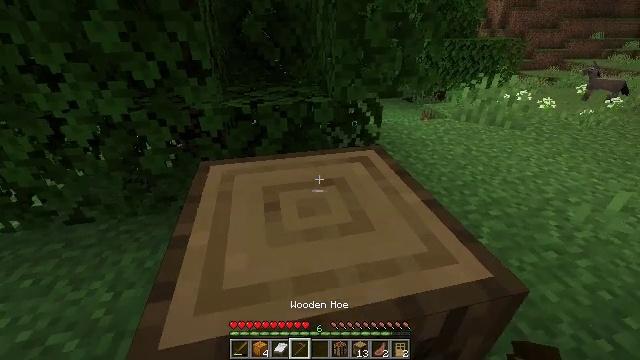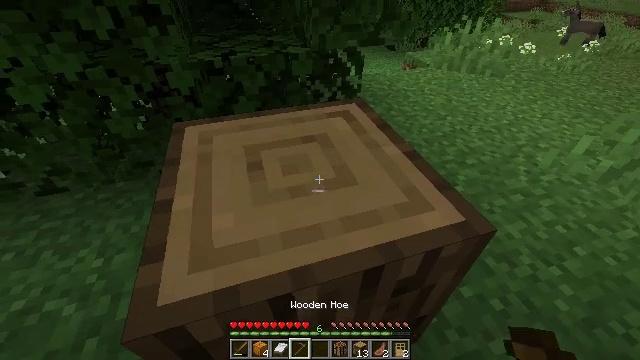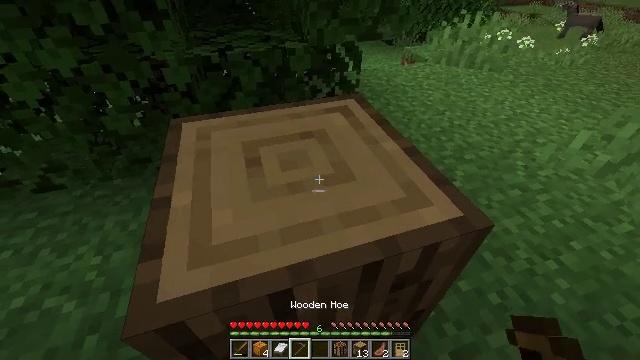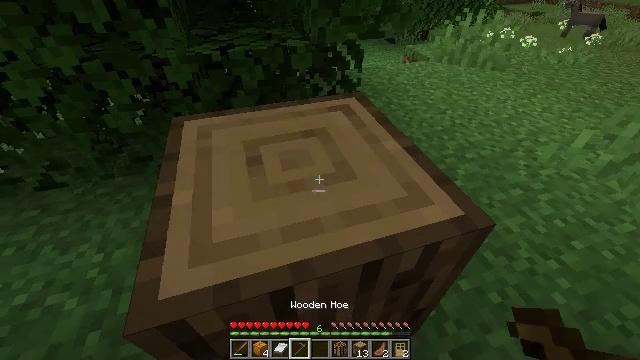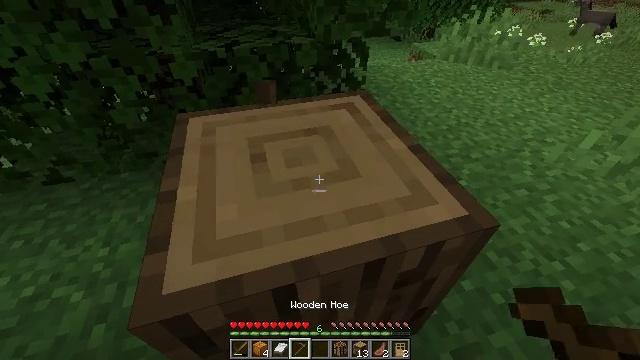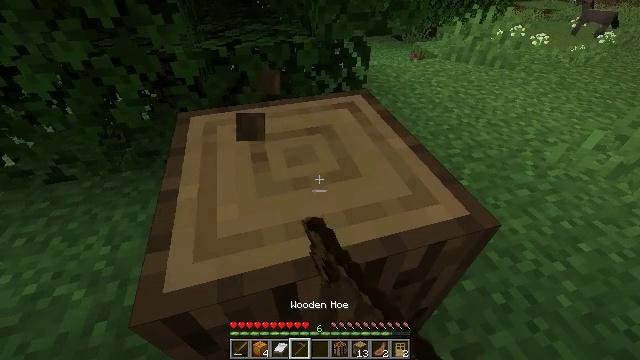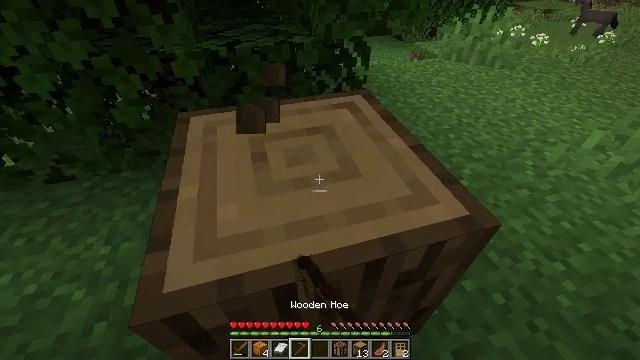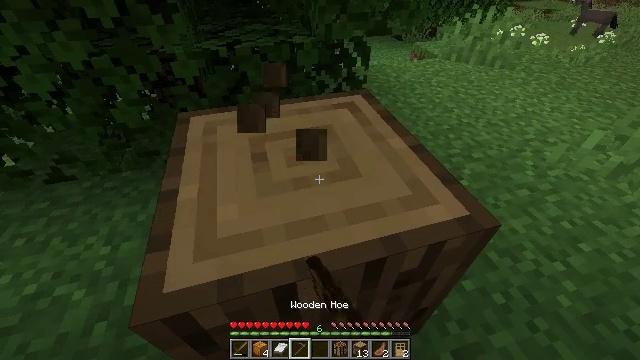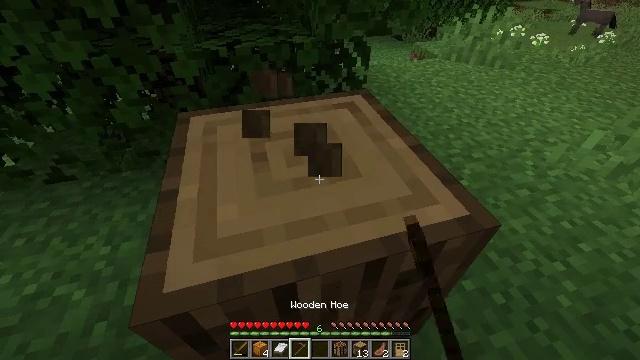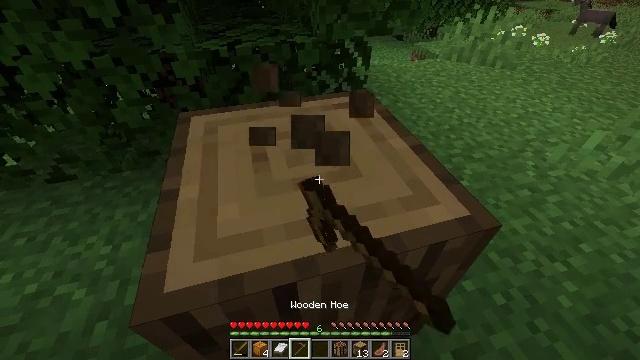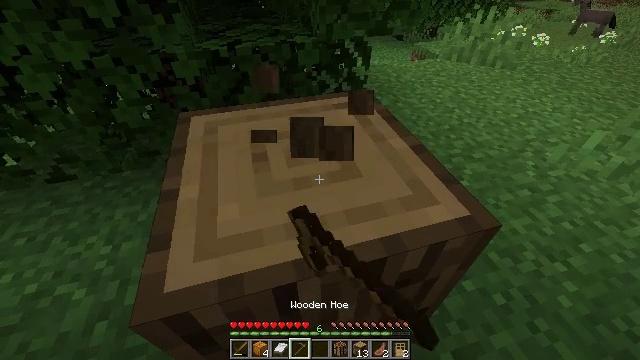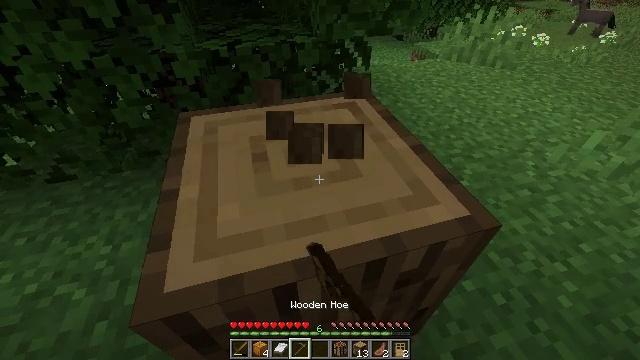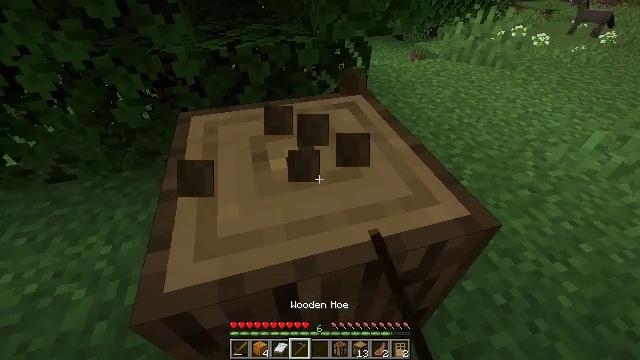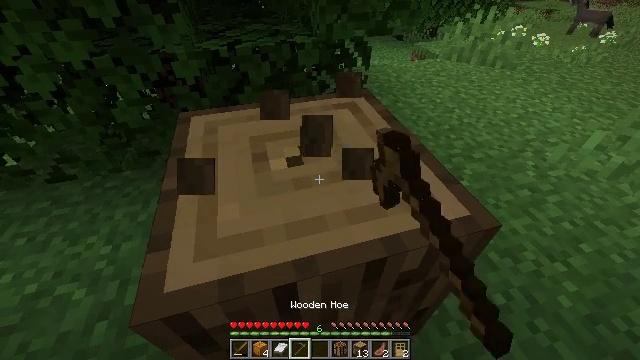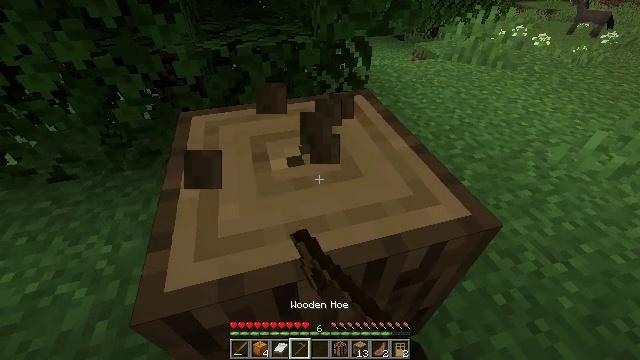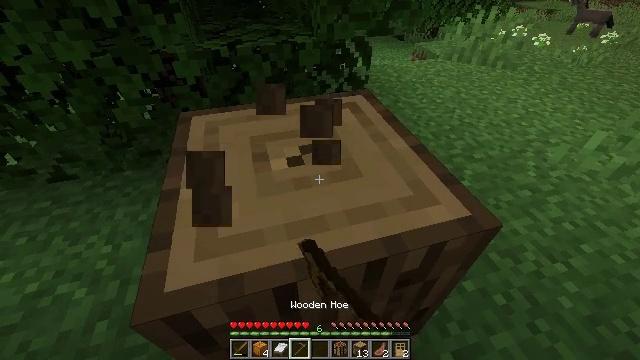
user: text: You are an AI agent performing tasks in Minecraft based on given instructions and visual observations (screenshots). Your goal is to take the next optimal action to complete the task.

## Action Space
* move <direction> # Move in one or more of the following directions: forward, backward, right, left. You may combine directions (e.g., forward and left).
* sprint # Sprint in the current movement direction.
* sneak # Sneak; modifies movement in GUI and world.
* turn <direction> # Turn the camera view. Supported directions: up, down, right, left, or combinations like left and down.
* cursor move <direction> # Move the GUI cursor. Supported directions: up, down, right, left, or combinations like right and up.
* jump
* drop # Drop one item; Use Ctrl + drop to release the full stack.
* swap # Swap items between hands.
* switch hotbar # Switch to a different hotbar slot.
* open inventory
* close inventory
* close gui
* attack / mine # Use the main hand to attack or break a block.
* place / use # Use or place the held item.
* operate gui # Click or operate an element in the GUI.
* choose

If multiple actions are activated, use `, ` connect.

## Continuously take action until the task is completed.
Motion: motion action
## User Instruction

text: Chop down the oak log.
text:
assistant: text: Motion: turn right and down
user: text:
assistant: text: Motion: no_op
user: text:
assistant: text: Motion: no_op
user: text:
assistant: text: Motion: turn left, attack / mine
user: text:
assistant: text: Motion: attack / mine
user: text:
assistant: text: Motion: attack / mine
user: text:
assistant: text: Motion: attack / mine
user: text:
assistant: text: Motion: attack / mine
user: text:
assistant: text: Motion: attack / mine
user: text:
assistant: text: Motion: attack / mine
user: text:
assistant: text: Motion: attack / mine
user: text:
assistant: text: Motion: attack / mine
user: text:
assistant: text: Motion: attack / mine
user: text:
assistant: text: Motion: attack / mine
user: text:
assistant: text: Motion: attack / mine
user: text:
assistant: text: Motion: attack / mine
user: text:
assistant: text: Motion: attack / mine
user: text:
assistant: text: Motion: attack / mine
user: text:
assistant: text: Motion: attack / mine
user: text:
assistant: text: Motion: attack / mine
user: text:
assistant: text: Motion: attack / mine
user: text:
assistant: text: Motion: attack / mine
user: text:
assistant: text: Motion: attack / mine
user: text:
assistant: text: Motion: attack / mine
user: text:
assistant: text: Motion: attack / mine
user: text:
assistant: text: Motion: attack / mine
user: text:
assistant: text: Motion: attack / mine
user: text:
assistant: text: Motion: attack / mine
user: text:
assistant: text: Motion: attack / mine
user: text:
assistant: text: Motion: attack / mine